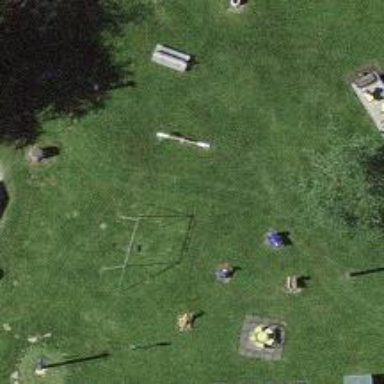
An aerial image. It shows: Playground with swings.